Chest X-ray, PA view. Patient: 59 years old, sex F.
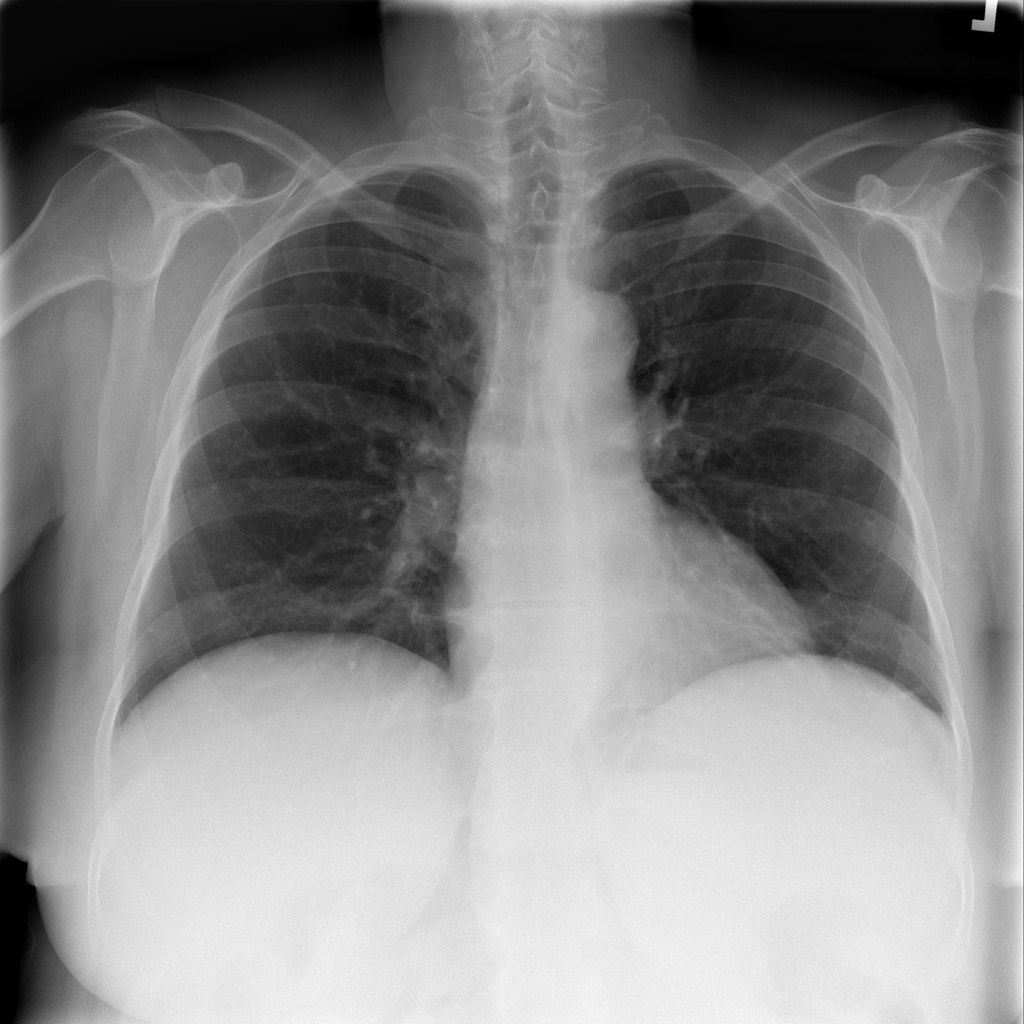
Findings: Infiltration